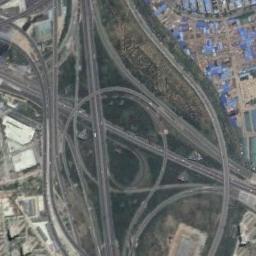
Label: overpass